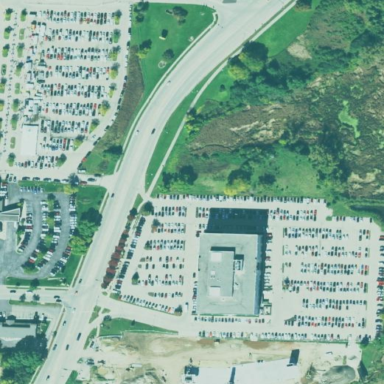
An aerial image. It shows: Commercial area.